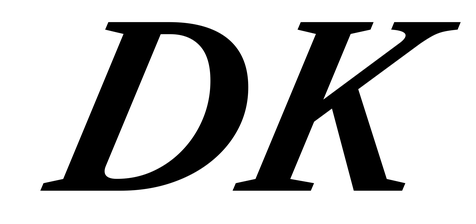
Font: LibreCaslonText-Italic_Bold_Italic